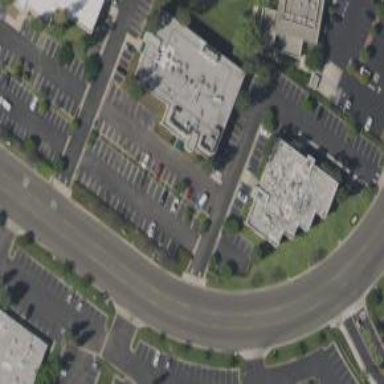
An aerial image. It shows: Commercial building.